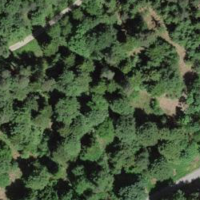
EUNIS habitat code: 43
Species observed at this site:
Abies alba